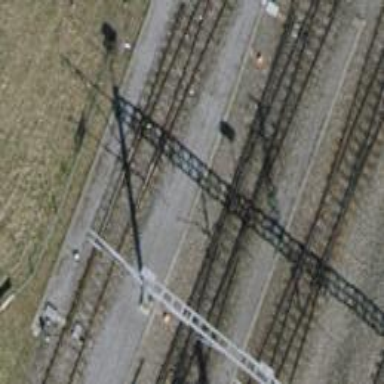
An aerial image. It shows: Single-track railway with electrified contact lines.